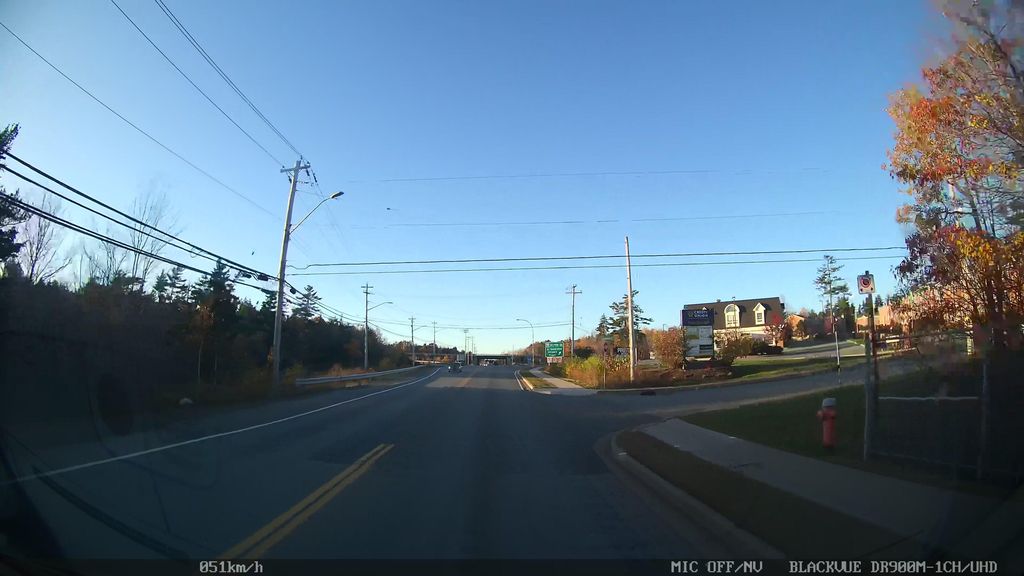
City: halifax